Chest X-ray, PA view. Patient: 51 years old, sex F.
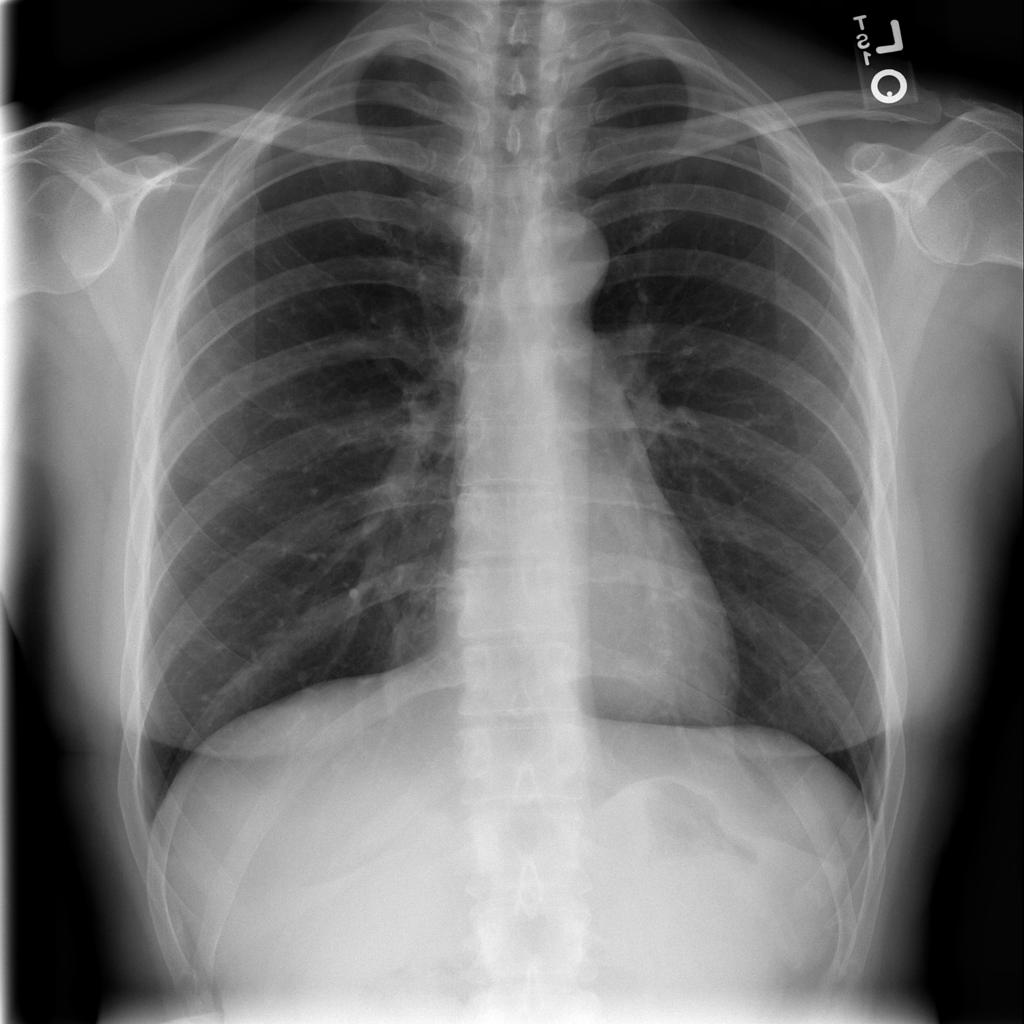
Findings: Pneumothorax